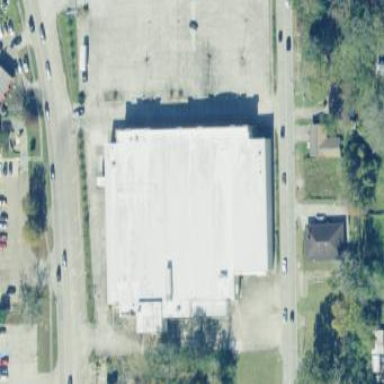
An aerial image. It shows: Commercial building.